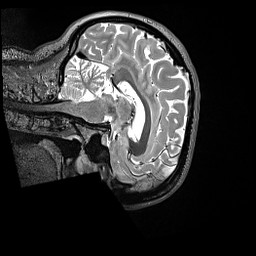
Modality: T2w
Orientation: sagittal
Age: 32
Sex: female
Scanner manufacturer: siemens
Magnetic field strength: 3 T
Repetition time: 3.2 s
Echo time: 0.564 s